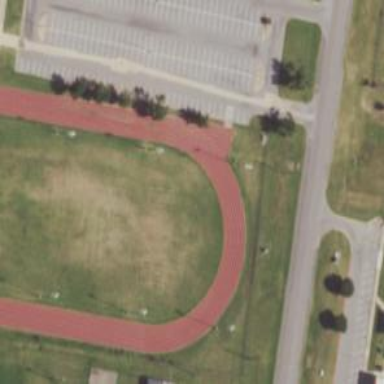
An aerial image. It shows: Track in leisure land.